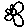
Label: flower